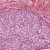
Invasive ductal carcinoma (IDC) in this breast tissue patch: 1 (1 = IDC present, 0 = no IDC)